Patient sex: F
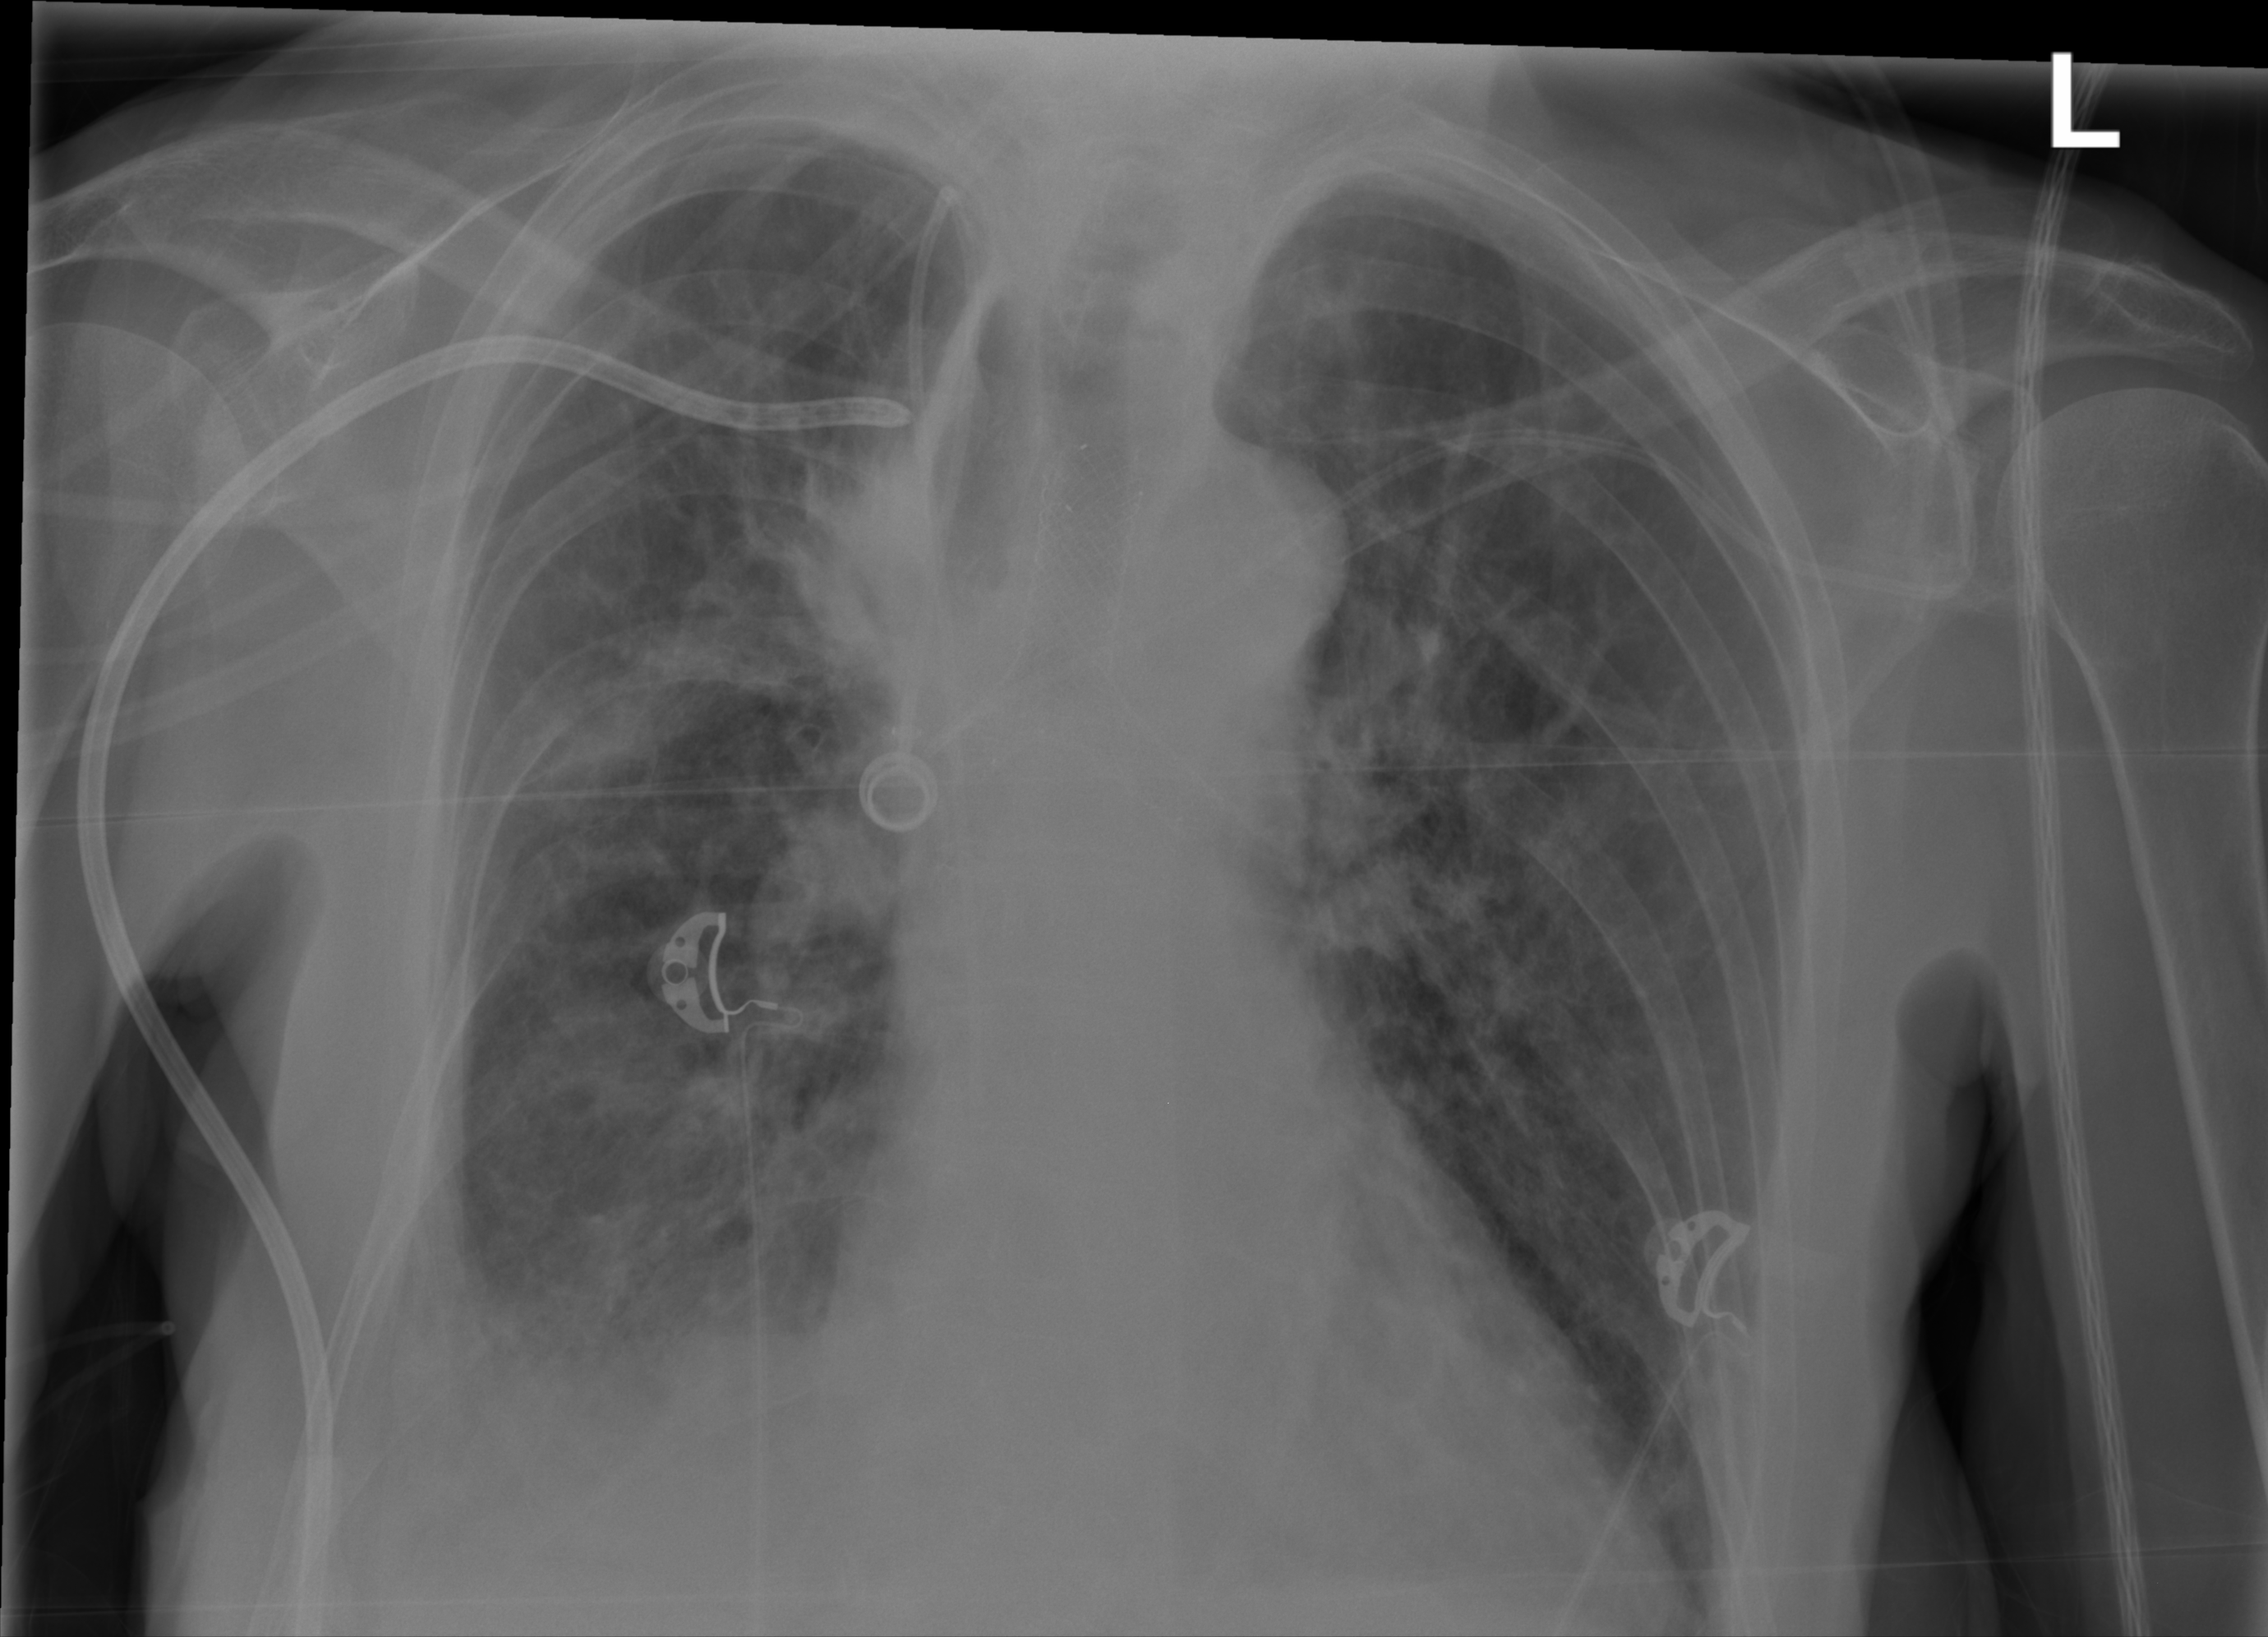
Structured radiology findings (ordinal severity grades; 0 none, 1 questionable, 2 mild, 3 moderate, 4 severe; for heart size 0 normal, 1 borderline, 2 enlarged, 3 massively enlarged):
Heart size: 2
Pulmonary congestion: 2
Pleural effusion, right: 2
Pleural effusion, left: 0
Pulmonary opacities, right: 2
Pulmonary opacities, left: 2
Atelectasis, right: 2
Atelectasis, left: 2